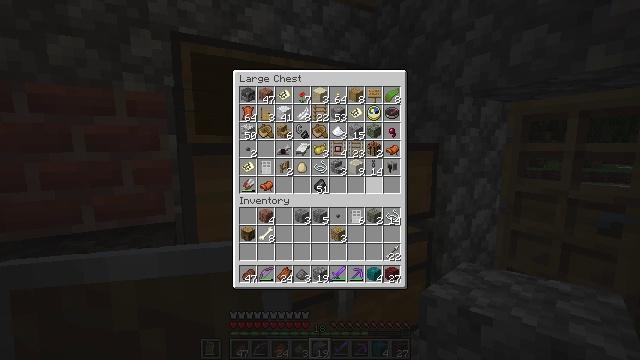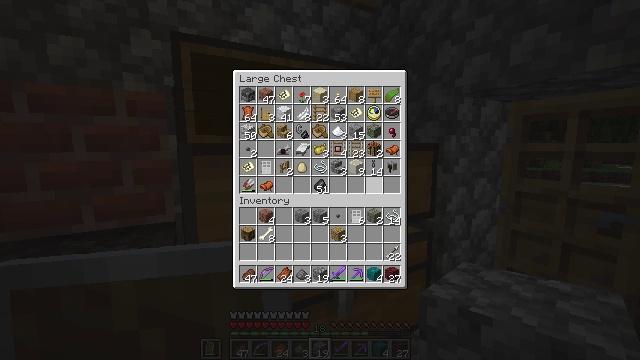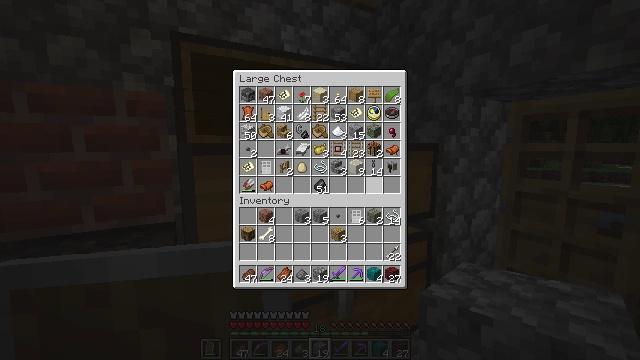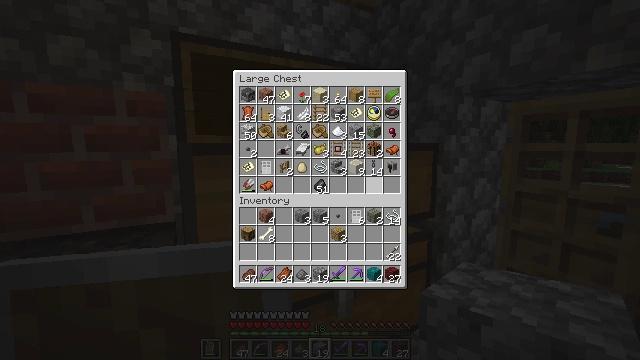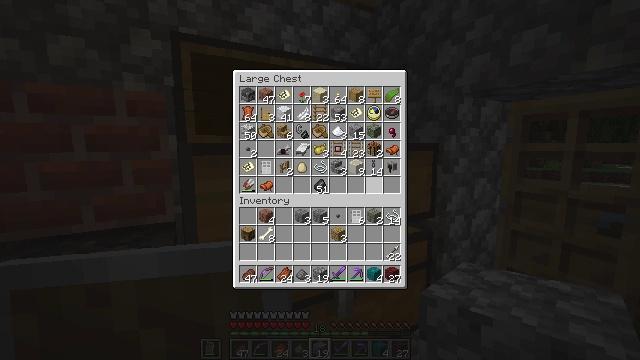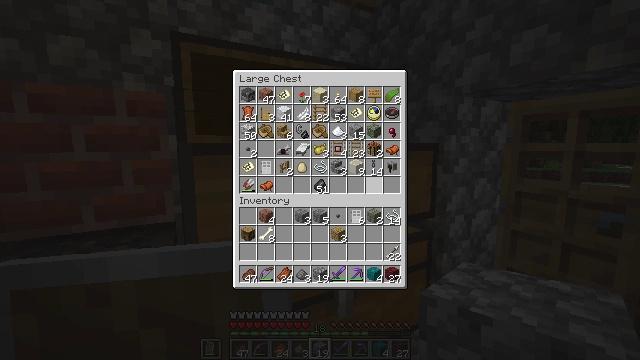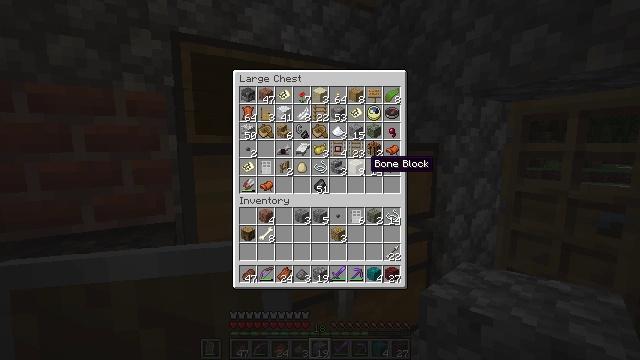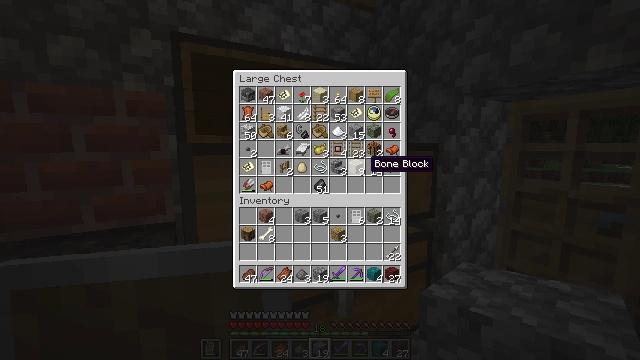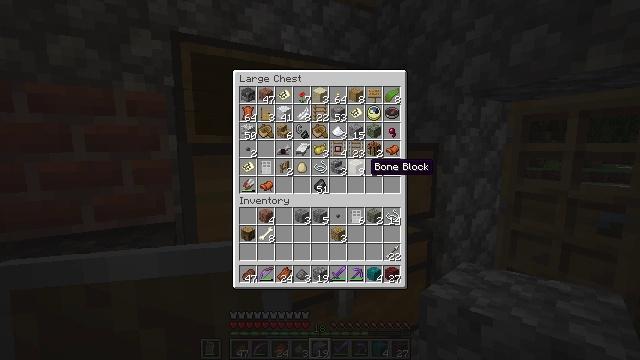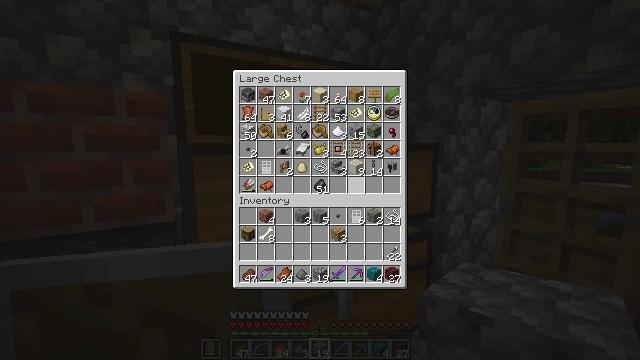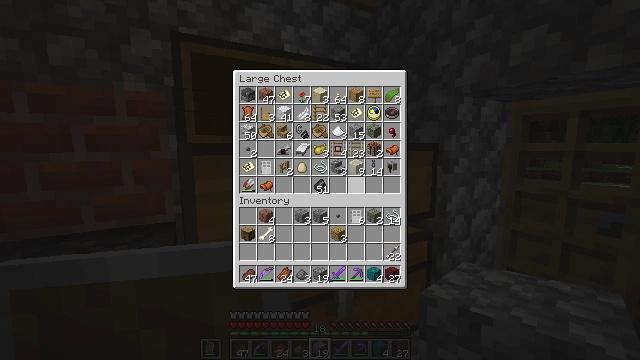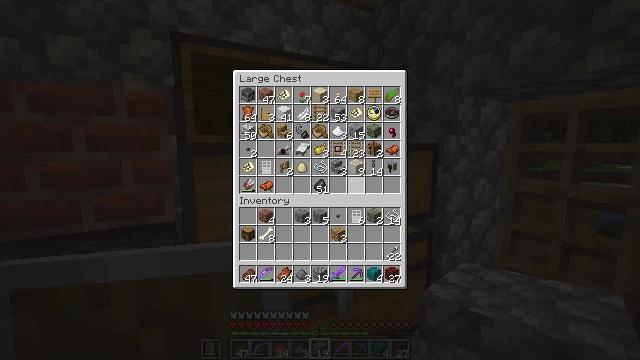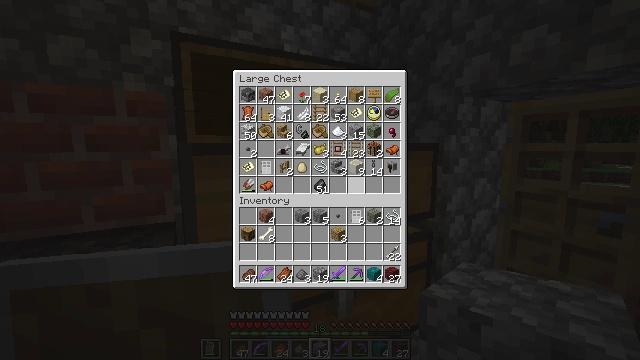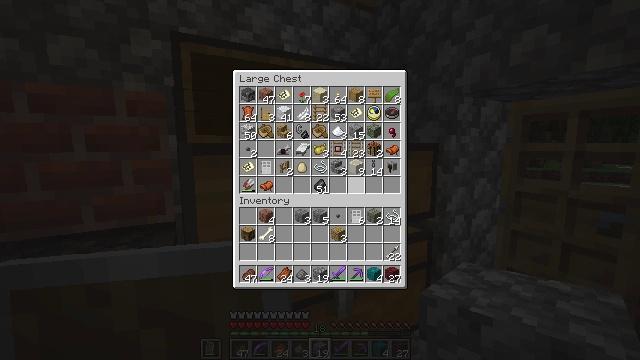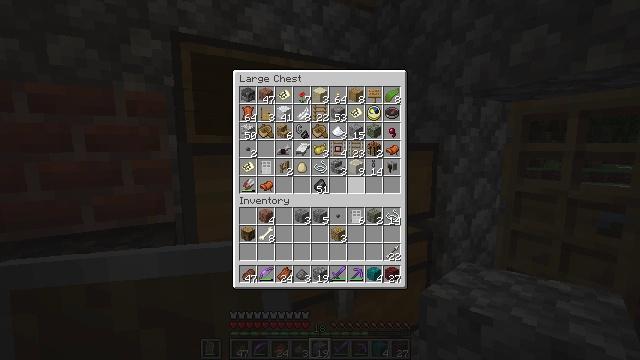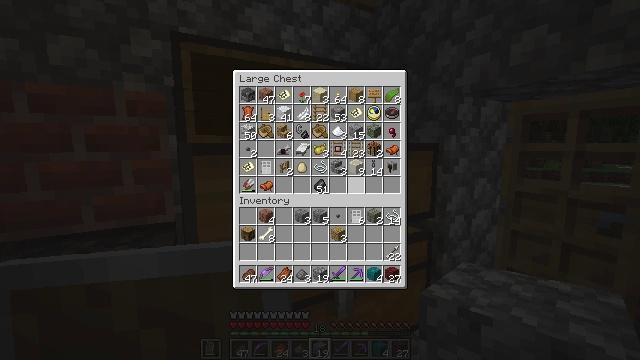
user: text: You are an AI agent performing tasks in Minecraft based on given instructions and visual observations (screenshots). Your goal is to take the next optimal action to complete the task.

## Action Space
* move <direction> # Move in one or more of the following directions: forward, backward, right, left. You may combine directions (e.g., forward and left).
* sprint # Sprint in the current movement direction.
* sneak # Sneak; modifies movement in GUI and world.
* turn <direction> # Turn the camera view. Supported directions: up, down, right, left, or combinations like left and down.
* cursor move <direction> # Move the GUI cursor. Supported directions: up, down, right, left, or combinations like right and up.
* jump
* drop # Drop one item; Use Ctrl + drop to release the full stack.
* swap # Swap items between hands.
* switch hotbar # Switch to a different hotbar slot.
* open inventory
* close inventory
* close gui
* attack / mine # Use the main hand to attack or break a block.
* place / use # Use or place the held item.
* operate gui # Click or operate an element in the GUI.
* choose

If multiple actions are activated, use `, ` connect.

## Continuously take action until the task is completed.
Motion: motion action
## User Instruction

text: Gather grass on the ground.
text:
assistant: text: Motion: no_op
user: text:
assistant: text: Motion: no_op
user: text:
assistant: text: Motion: no_op
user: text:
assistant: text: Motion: no_op
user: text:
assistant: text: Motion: no_op
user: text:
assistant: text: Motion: turn left and up
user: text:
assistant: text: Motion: no_op
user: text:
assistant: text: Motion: no_op
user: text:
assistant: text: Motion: no_op
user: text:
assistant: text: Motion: no_op
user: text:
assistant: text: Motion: no_op
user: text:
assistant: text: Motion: no_op
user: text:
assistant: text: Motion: no_op
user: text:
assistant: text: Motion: no_op
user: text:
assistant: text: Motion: no_op
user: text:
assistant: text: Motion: no_op
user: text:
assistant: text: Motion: no_op
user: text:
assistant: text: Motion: no_op
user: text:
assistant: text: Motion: no_op
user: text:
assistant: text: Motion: no_op
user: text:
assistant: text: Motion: no_op
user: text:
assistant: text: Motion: no_op
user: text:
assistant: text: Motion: no_op
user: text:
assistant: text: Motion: no_op
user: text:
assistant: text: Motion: no_op
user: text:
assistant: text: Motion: no_op
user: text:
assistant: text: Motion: no_op
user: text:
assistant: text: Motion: no_op
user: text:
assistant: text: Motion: no_op
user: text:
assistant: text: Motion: no_op